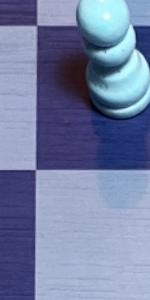
Label: Empty